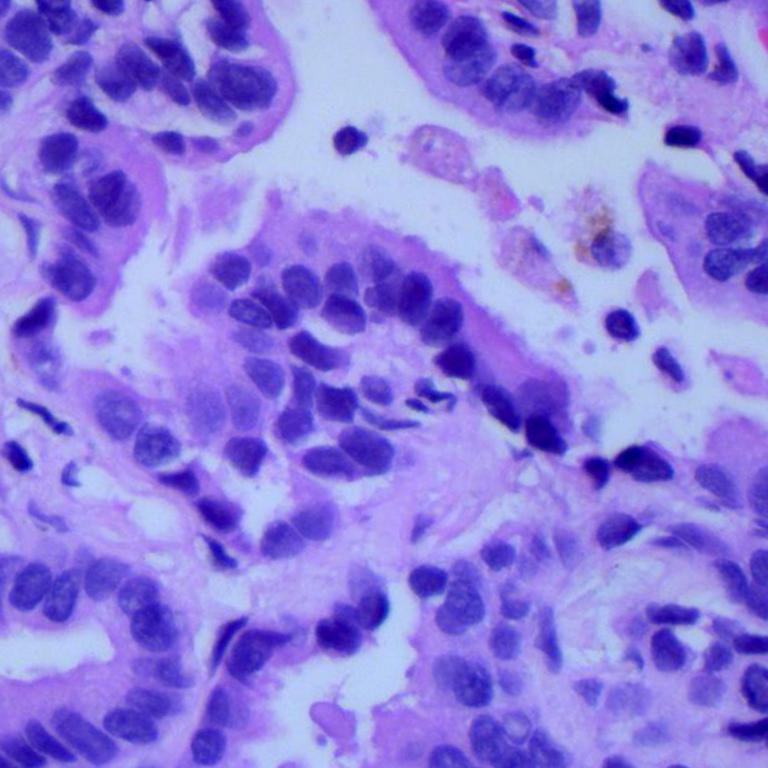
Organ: lung
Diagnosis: adenocarcinomas